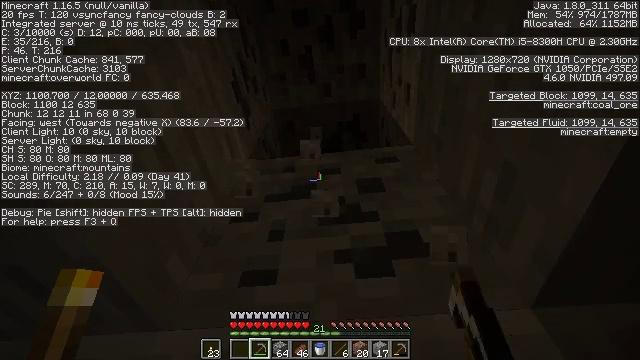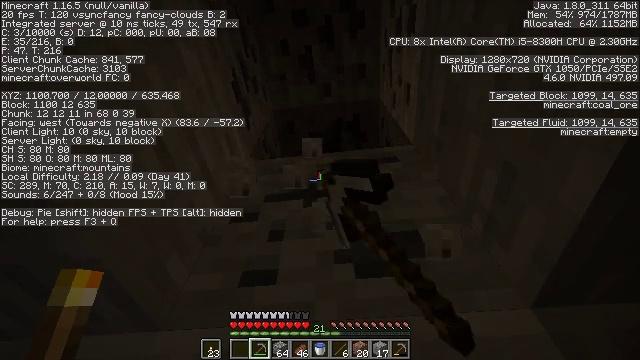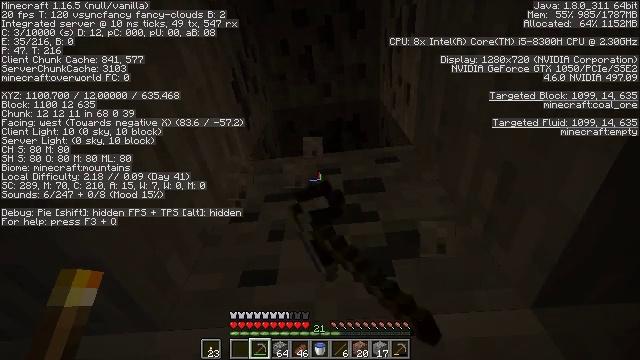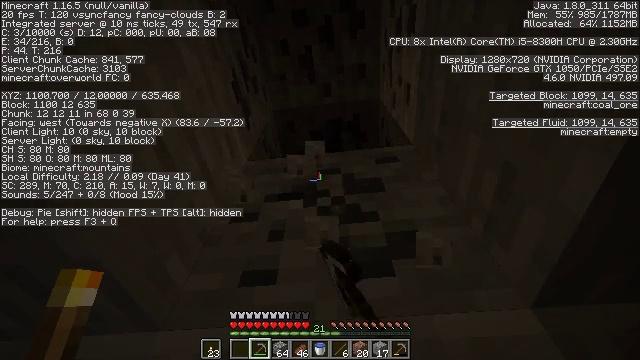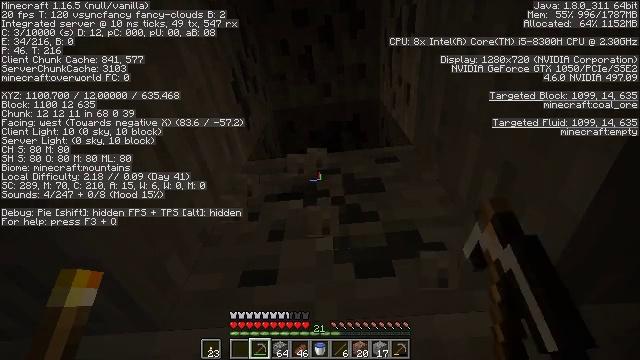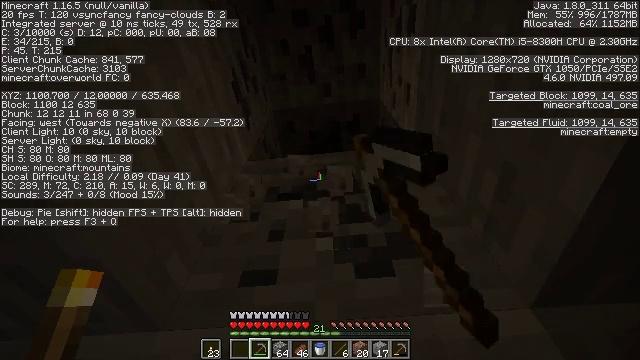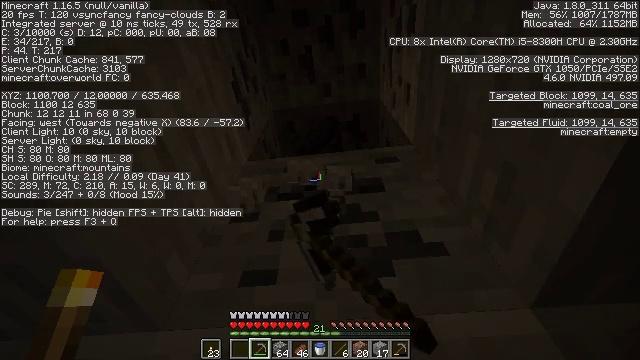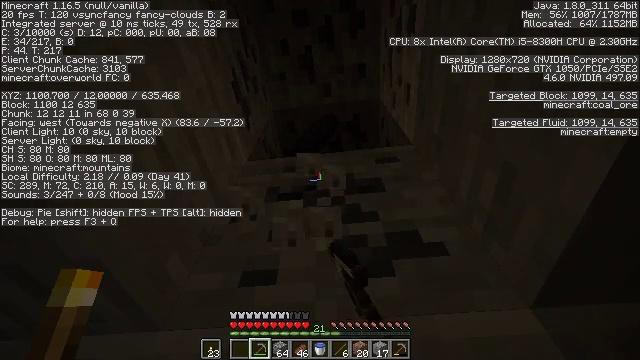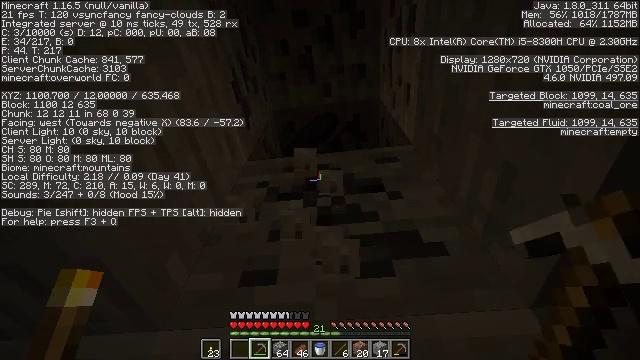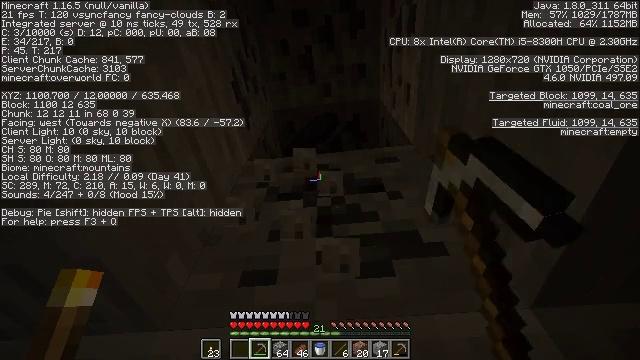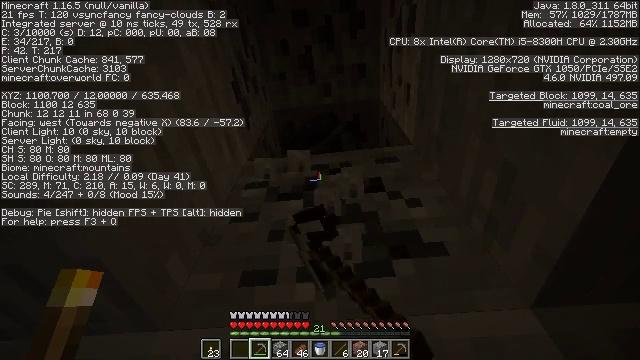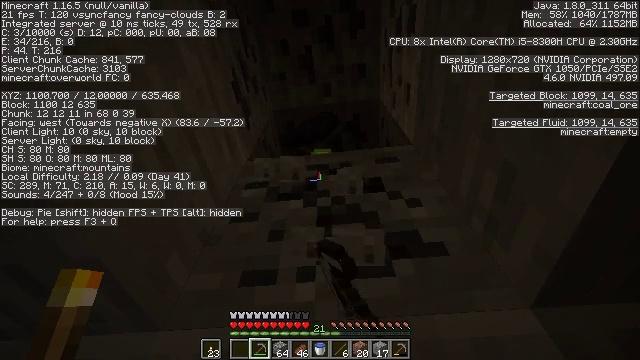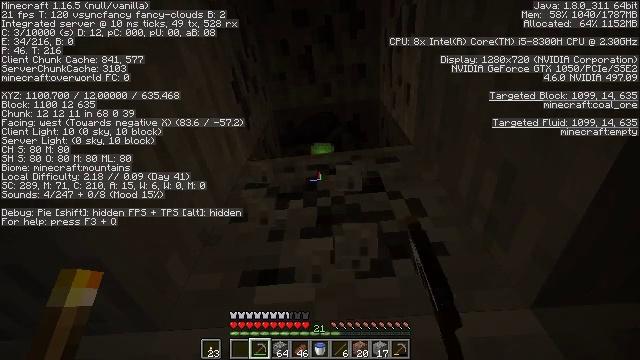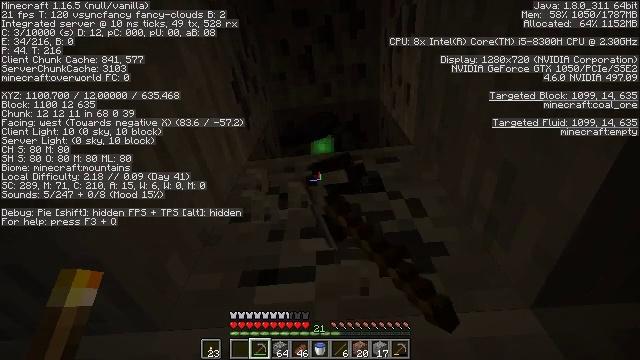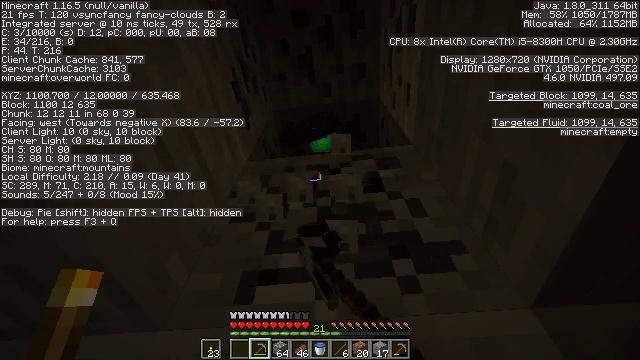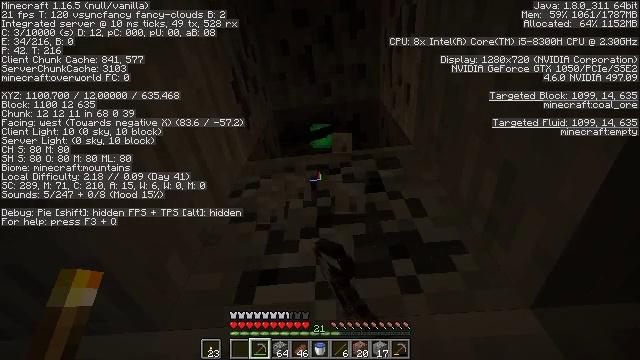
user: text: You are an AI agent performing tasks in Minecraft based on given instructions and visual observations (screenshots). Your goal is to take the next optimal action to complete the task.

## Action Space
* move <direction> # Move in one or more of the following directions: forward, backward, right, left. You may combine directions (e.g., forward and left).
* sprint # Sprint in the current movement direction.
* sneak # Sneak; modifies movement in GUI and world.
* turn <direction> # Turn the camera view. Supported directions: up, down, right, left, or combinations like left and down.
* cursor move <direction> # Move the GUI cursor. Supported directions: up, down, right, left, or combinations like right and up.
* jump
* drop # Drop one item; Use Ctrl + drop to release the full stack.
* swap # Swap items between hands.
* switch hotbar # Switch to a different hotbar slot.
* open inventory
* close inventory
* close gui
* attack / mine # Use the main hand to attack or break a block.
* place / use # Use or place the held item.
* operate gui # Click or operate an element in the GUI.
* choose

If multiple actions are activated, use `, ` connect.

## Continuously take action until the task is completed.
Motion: motion action
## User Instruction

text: Find and mine the coal ore.
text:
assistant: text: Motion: attack / mine
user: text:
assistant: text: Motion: attack / mine
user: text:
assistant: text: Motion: attack / mine
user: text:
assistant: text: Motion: attack / mine
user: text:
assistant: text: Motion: attack / mine
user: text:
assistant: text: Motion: attack / mine
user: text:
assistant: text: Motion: attack / mine
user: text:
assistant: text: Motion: attack / mine
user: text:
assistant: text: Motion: attack / mine
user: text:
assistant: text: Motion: attack / mine
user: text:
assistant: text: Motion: attack / mine
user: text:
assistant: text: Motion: attack / mine
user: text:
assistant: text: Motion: attack / mine
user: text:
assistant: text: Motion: attack / mine
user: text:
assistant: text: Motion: attack / mine
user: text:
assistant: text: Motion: attack / mine
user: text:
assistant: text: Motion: attack / mine
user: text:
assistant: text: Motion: attack / mine
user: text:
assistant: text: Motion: attack / mine
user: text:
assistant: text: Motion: attack / mine
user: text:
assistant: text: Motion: attack / mine
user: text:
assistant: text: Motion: attack / mine
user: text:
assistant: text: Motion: attack / mine
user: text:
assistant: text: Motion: attack / mine
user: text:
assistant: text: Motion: attack / mine
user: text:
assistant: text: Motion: attack / mine
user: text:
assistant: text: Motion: attack / mine
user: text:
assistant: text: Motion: attack / mine
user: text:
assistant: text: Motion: no_op
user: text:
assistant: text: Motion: no_op